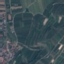
Label: PermanentCrop